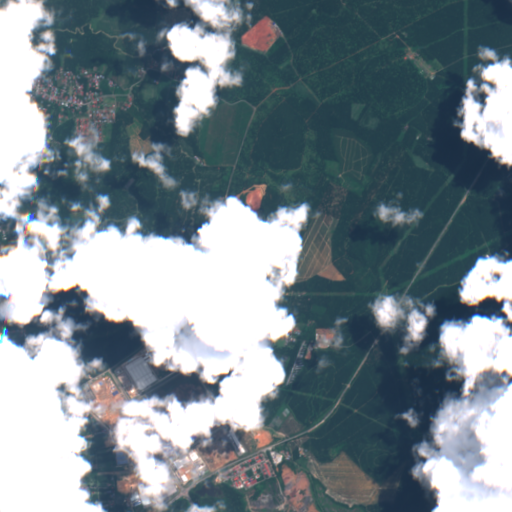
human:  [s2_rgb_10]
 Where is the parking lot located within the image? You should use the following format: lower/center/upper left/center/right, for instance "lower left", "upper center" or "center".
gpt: The parking lot is located in the lower left of the image.
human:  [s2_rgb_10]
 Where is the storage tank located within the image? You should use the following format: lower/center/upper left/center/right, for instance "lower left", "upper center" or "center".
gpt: The storage tank is located in the lower left of the image.
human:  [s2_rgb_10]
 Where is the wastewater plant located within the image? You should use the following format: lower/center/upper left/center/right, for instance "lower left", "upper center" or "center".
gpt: The wastewater plant is located in the lower center of the image.
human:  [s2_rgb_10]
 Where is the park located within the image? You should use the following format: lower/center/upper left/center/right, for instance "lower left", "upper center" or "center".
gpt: There is no park in the image.